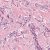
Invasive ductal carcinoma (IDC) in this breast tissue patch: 1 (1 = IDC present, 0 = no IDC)